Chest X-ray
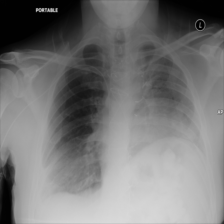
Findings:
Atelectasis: positive
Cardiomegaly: negative
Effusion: negative
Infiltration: negative
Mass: negative
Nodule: negative
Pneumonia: negative
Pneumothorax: negative
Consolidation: negative
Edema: negative
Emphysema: negative
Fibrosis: negative
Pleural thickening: negative
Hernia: negative